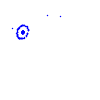
Particle: proton